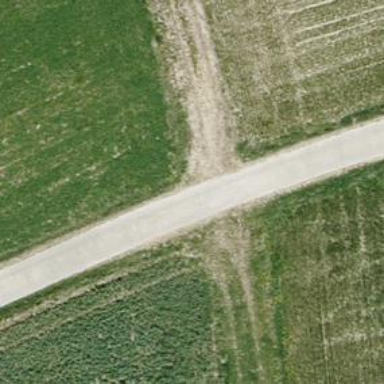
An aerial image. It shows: Track road with grade3 tracktype.